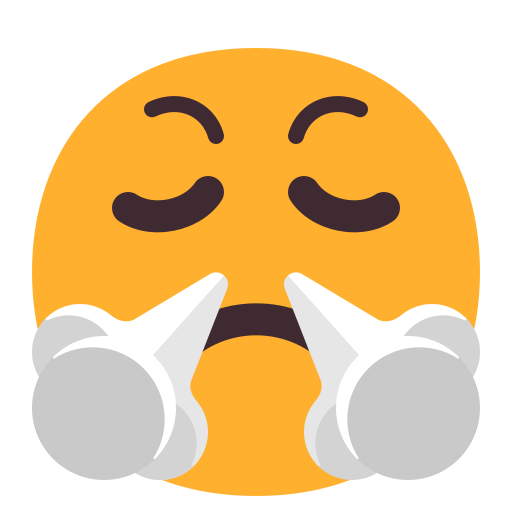
face with steam from nose flat